Question: Here's how my toolbar currently looks. The text seems completely mislaid.

Here's the code:
'''
<android.support.v7.widget.Toolbar
android:id="@+id/toolbar"
android:layout_width="match_parent"
android:layout_height="56dp"
android:background="@color/blue_grey_900"
android:gravity="center"
android:minHeight="?android:attr/actionBarSize"
app:popupTheme="@style/ToolbarPopup"
app:theme="@style/ThemeOverlay.AppCompat.Dark.ActionBar"
android:elevation="5dp"/>
'''
What's causing the misalignment?
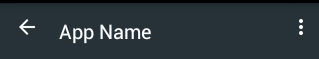
Answer: change your code to 'android:layout_height="?attr/actionBarSize'